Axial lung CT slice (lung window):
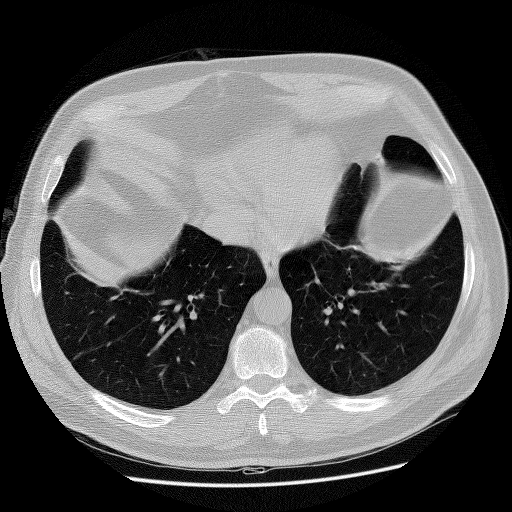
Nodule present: no